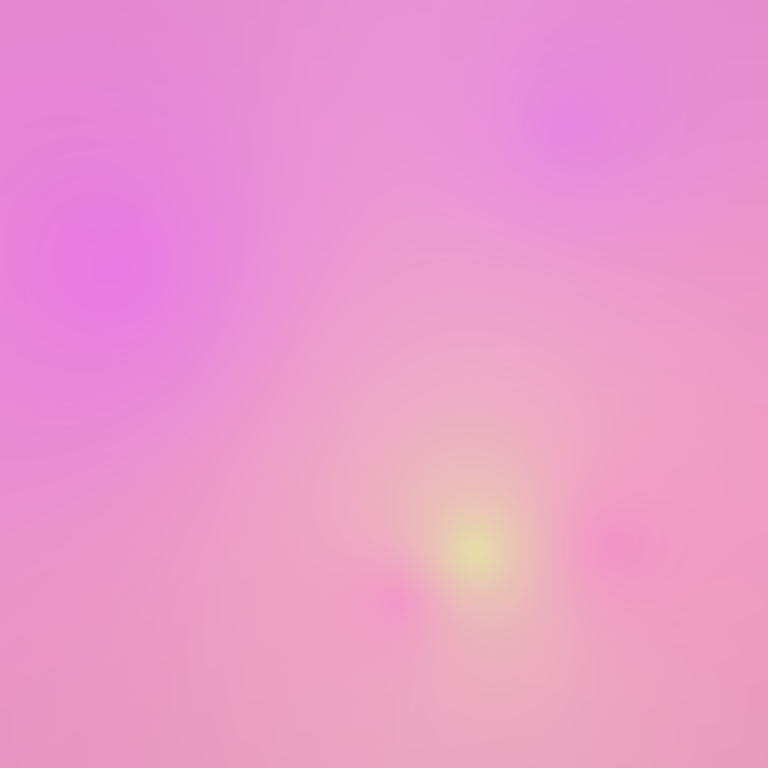
Abstract light effect, smooth gradient from soft pink to gentle yellow, serene atmosphere, subtle glow, no room, no furniture, no objects.